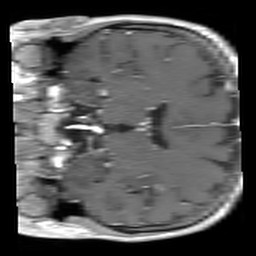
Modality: T1w
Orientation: coronal
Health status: ill
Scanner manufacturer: siemens
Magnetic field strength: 3 T
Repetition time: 0.35 s
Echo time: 0.0026 s